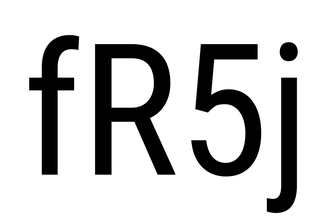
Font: Roboto_Condensed_Regular